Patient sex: M
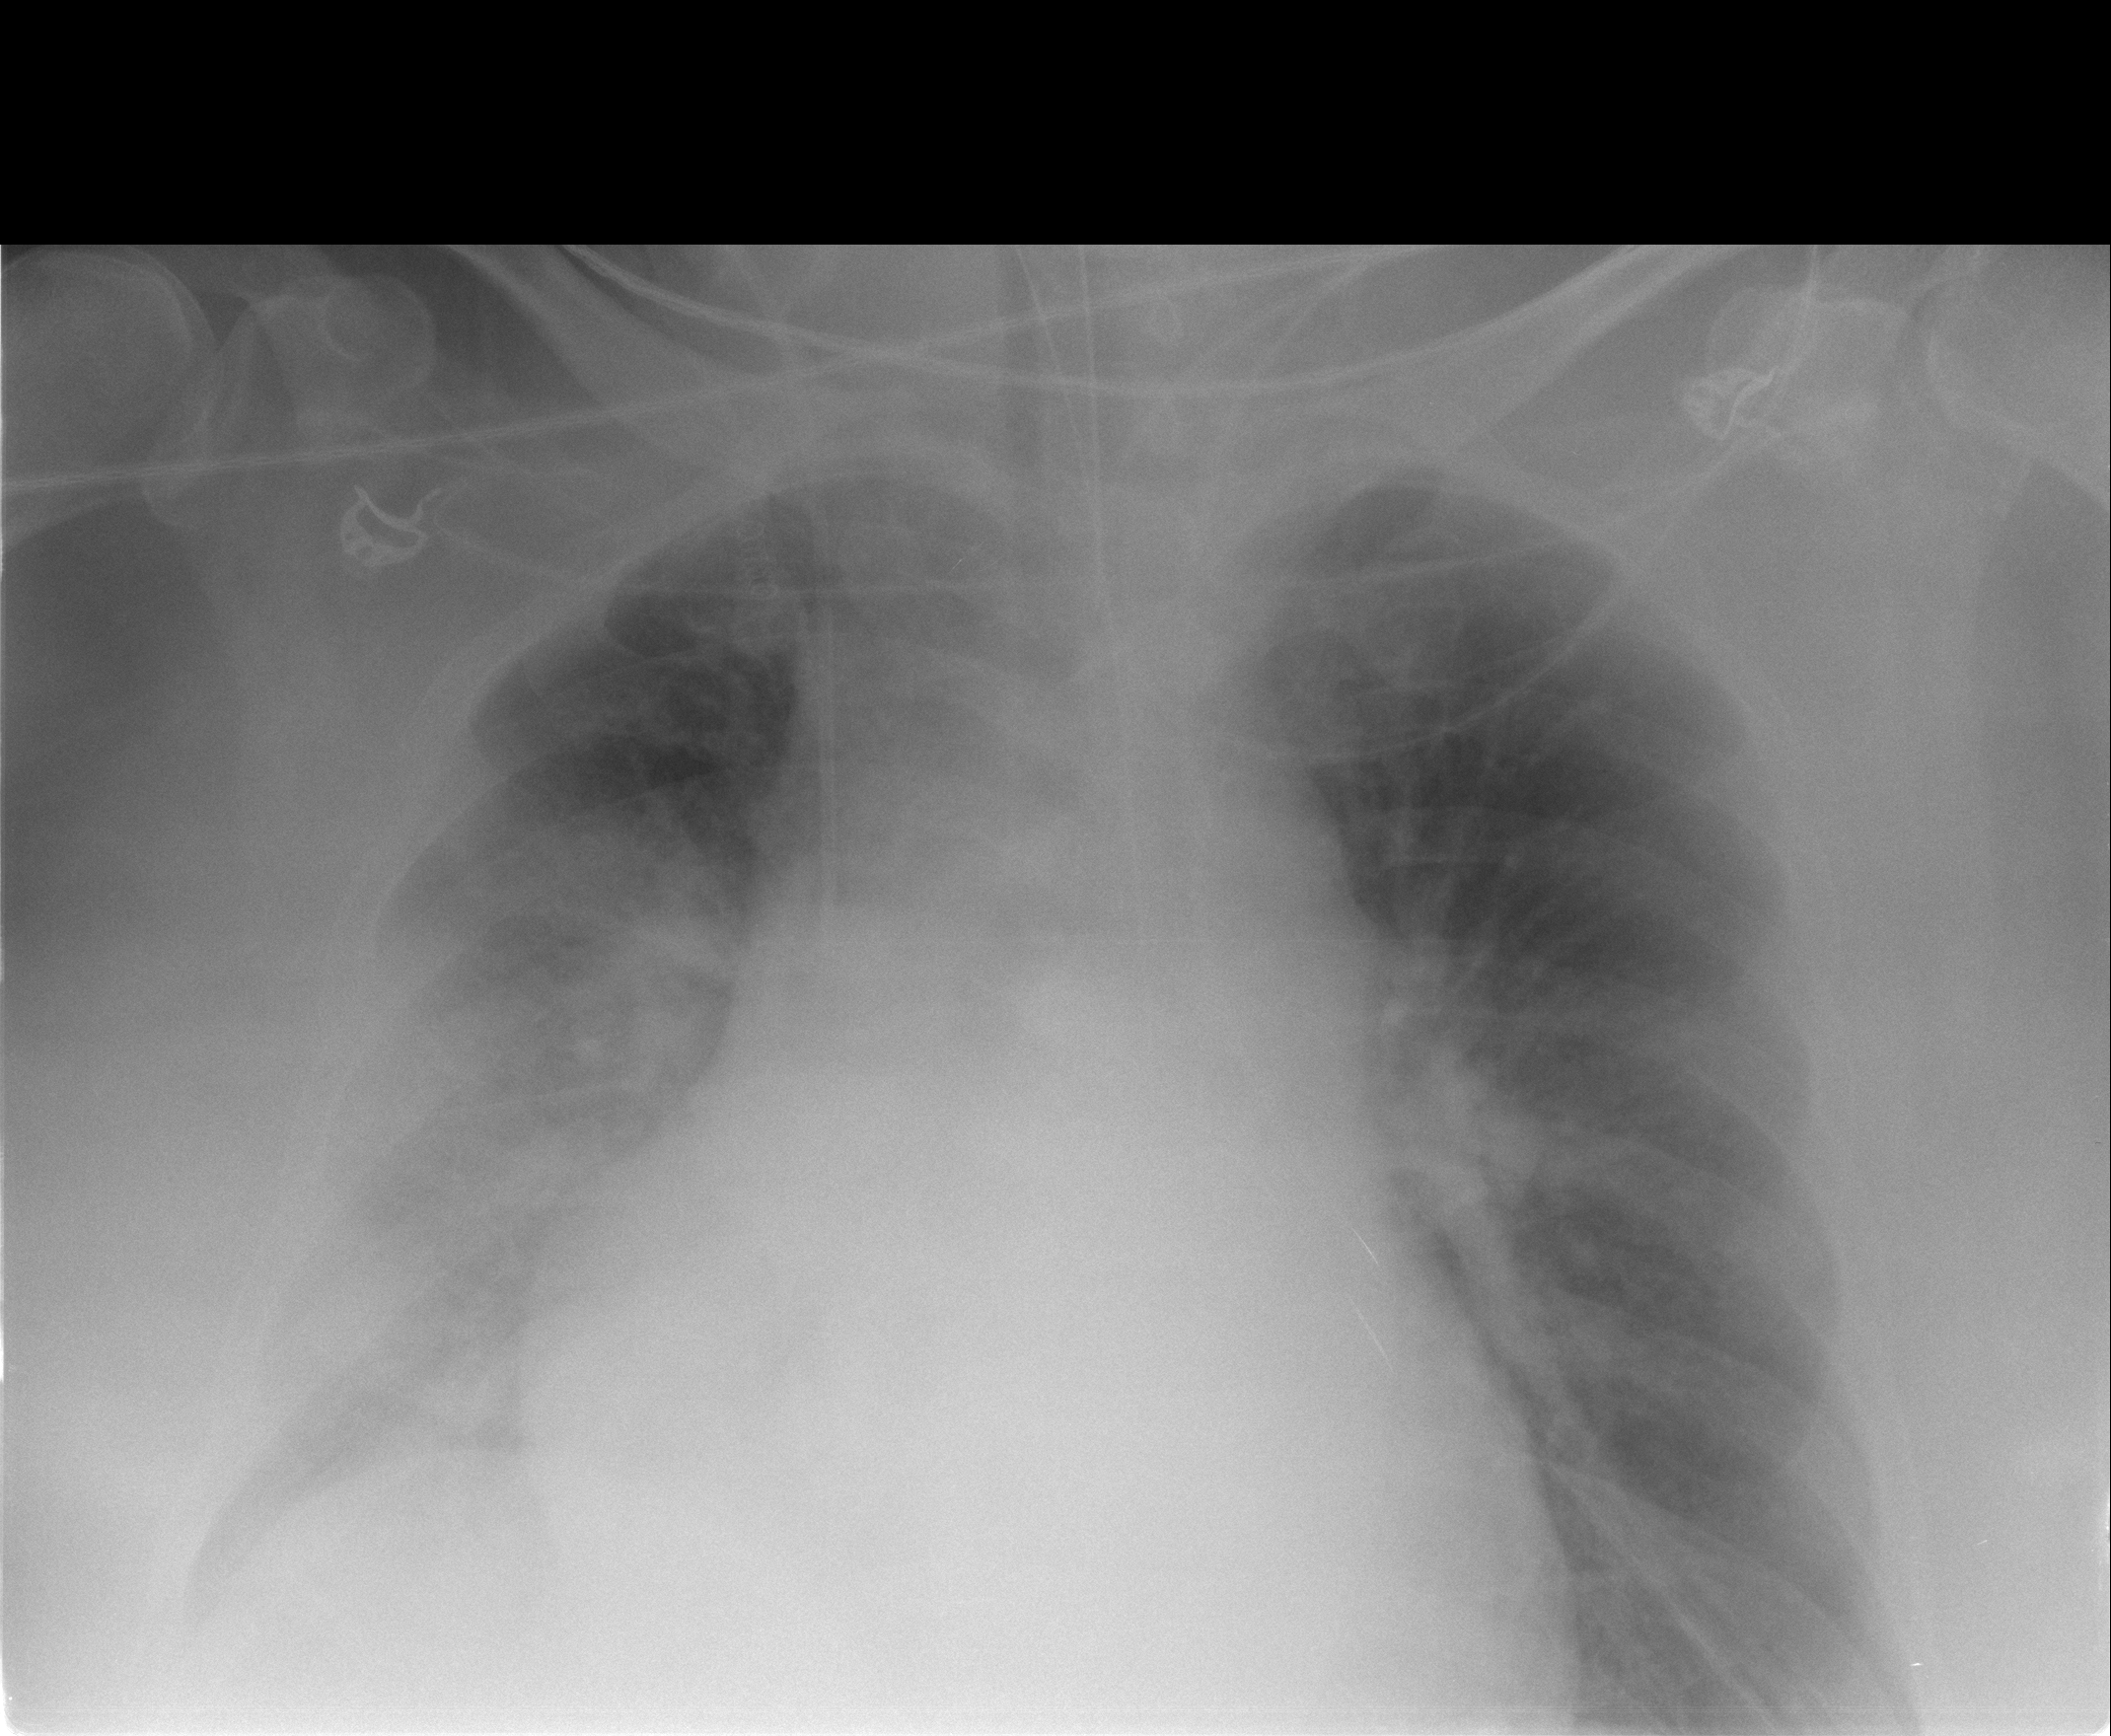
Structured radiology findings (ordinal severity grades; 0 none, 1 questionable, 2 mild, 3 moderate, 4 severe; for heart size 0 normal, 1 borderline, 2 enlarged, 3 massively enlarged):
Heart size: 2
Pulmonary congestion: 2
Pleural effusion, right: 2
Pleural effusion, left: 0
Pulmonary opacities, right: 3
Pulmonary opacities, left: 1
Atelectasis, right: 2
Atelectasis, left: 0